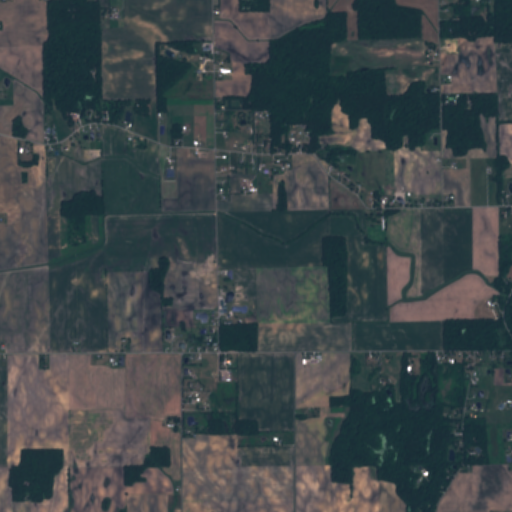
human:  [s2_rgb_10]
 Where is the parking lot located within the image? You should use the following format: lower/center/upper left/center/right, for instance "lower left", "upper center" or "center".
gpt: There is no parking lot in the image.